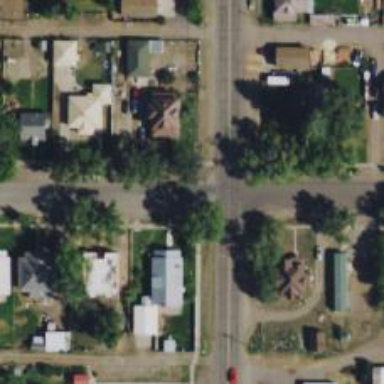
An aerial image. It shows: Road with stop sign.